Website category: sports
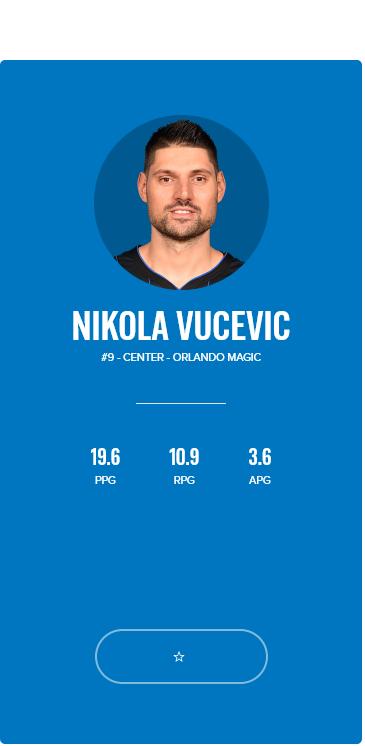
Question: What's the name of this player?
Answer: NIKOLA VUCEVIC

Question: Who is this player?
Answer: NIKOLA VUCEVIC

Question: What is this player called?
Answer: NIKOLA VUCEVIC

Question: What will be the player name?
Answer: NIKOLA VUCEVIC

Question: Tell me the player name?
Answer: NIKOLA VUCEVIC

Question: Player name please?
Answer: NIKOLA VUCEVIC

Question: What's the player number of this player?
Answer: #9

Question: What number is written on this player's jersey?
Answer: #9

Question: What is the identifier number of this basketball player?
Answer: #9

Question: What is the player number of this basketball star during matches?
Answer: #9

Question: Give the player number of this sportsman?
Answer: #9

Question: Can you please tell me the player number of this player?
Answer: #9

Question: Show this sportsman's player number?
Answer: #9

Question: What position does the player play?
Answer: CENTER

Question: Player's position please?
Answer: CENTER

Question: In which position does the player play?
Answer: CENTER

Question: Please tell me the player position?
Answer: CENTER

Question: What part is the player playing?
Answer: CENTER

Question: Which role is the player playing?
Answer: CENTER

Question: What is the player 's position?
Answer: CENTER

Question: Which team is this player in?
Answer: ORLANDO MAGIC

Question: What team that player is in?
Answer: ORLANDO MAGIC

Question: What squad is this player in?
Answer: ORLANDO MAGIC

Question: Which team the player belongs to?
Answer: ORLANDO MAGIC

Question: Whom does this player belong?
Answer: ORLANDO MAGIC

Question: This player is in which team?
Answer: ORLANDO MAGIC

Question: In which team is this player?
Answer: ORLANDO MAGIC

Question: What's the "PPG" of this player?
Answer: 19.6

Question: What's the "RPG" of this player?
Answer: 10.9

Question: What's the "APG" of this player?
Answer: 3.6

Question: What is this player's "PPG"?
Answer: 19.6

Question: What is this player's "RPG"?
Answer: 10.9

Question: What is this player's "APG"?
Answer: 3.6

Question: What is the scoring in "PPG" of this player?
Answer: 19.6

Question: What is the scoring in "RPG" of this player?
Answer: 10.9

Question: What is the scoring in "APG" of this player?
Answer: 3.6

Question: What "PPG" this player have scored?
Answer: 19.6

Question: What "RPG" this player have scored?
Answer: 10.9

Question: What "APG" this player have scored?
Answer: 3.6

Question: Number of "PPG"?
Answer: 19.6

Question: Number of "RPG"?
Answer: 10.9

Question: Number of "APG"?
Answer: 3.6

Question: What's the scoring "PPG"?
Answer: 19.6

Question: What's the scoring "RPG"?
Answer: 10.9

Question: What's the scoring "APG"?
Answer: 3.6